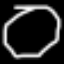
Label: octagon